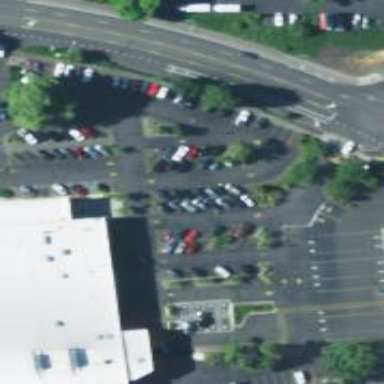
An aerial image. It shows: Parking space.